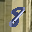
Label: 8